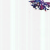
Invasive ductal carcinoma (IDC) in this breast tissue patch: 0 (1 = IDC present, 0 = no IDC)